Question: Need to create something this (the bottom table)...

What would be the best method to achieve this. . Tried putting a row on top and row on the bottom, but the drop shadow went into each cell.
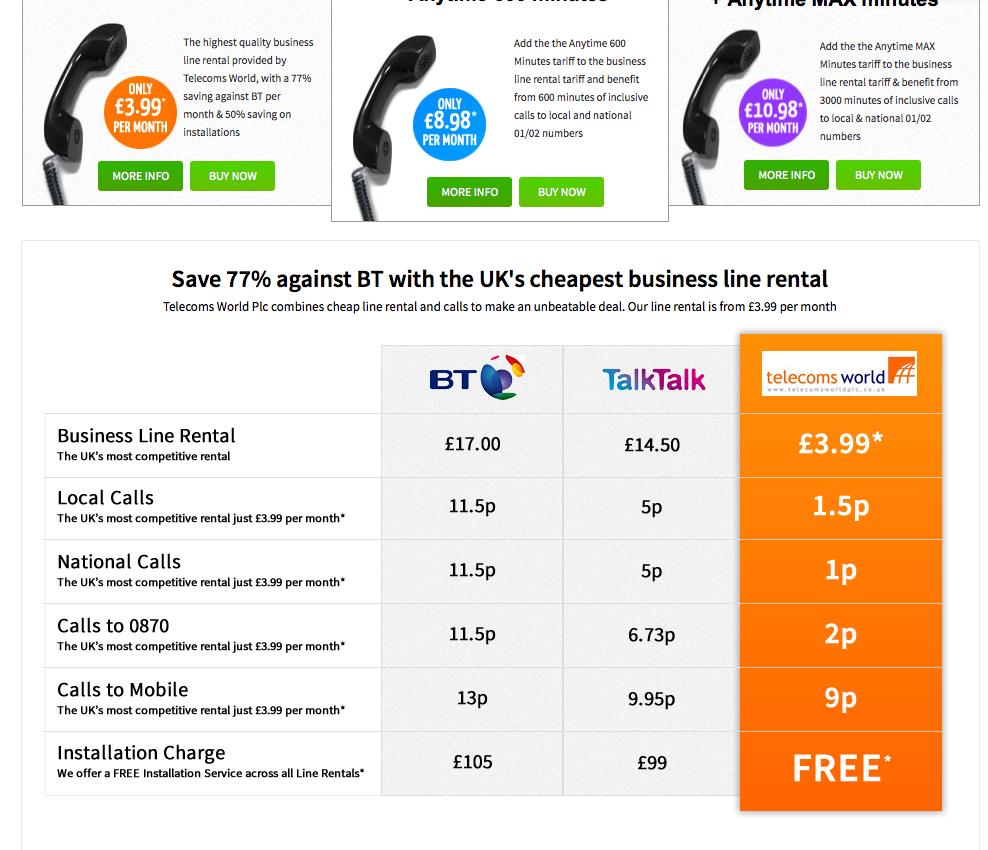
Answer: A bit tricky, but I think, this is basically what you want:
<URL>
HTML:
'''
<div class="products">
<div class="legend">
<table>
<tr><td>&nbsp;</td></tr>
<tr><td>Property 1</td></tr>
<tr><td>Property 2</td></tr>
<tr><td>Property 3</td></tr>
</table>
</div><div>
<table>
<tr><td>Product A</td></tr>
<tr><td>Yes</td></tr>
<tr><td>No</td></tr>
<tr><td>No</td></tr>
</table>
</div><div>
<table>
<tr><td>Product B</td></tr>
<tr><td>Yes</td></tr>
<tr><td>Yes</td></tr>
<tr><td>No</td></tr>
</table>
</div><div class="featured">
<table>
<tr><td>Product C</td></tr>
<tr><td>Yes</td></tr>
<tr><td>Yes</td></tr>
<tr><td>Yes</td></tr>
</table>
</div>
</div>
'''
CSS:
'''
DIV.products > DIV {
display: inline-block;
border: 1px solid blue;
height: 100px;
vertical-align: middle;
padding: 0 3px;
}
DIV.products > DIV.legend {
border: 0;
}
DIV.products > DIV.featured {
border: 1px solid orange;
height: 108px;
padding-top: 8px;
box-shadow: 0px 0px 6px -1px #000;
}
'''
Basically, have a couple divs next to each other, style one of them differently. Then put a table with the same heights/rows in each box.
With some more styling work, this example can be made to look like your example.